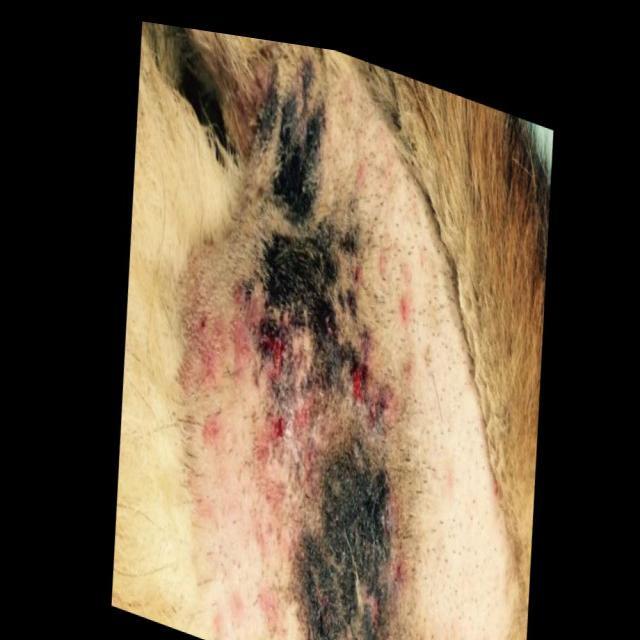
Canine dermatitis — inflammation of the skin presenting with erythema, pruritus, papules, and excoriation. May be allergic, contact, or atopic in origin.